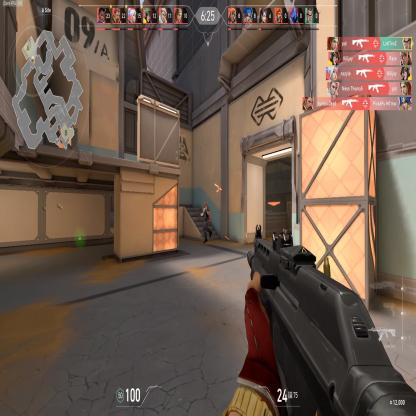
Label: enemy